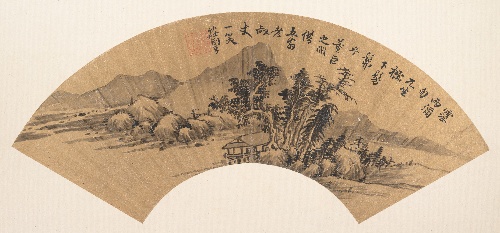
Title: 明/清   莊冏生   山水   扇面|River Landscape
Artist: Zhuang Jiongsheng
Artist bio: Chinese, born 1626
Object type: Folding fan mounted as an album leaf
Classification: Paintings
Medium: Folding fan mounted as an album leaf; ink on gold paper
Culture: China
Period: Qing dynasty (1644–1911)
Dimensions: 6 3/8 x 19 3/4 in. (16.2 x 50.2 cm)
Department: Asian Art
Credit line: John Stewart Kennedy Fund, 1913
Accession year: 1913
Repository: Metropolitan Museum of Art, New York, NY
Tags: Rivers|Landscapes